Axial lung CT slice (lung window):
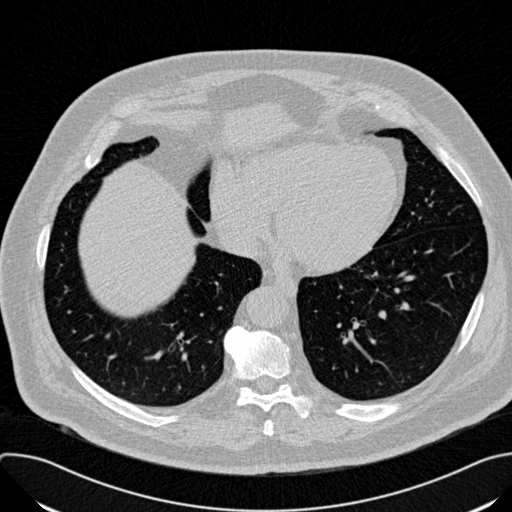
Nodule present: no